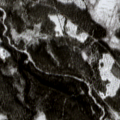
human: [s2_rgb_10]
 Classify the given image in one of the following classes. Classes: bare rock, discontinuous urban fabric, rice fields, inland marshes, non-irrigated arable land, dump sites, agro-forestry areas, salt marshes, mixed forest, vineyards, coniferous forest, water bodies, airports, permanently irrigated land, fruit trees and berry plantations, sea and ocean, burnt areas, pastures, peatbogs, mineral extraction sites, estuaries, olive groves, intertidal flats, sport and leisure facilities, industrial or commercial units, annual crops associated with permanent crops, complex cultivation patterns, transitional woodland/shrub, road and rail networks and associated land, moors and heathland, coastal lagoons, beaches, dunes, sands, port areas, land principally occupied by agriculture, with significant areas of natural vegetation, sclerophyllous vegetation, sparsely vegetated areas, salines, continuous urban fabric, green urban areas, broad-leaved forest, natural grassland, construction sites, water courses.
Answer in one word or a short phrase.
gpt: coniferous forest, transitional woodland/shrub